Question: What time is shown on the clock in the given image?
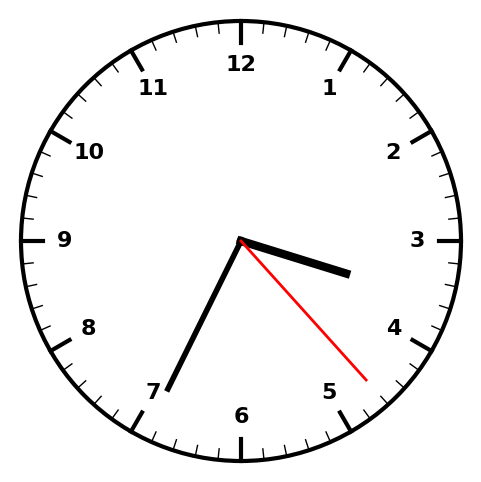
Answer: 03:34:23